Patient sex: M
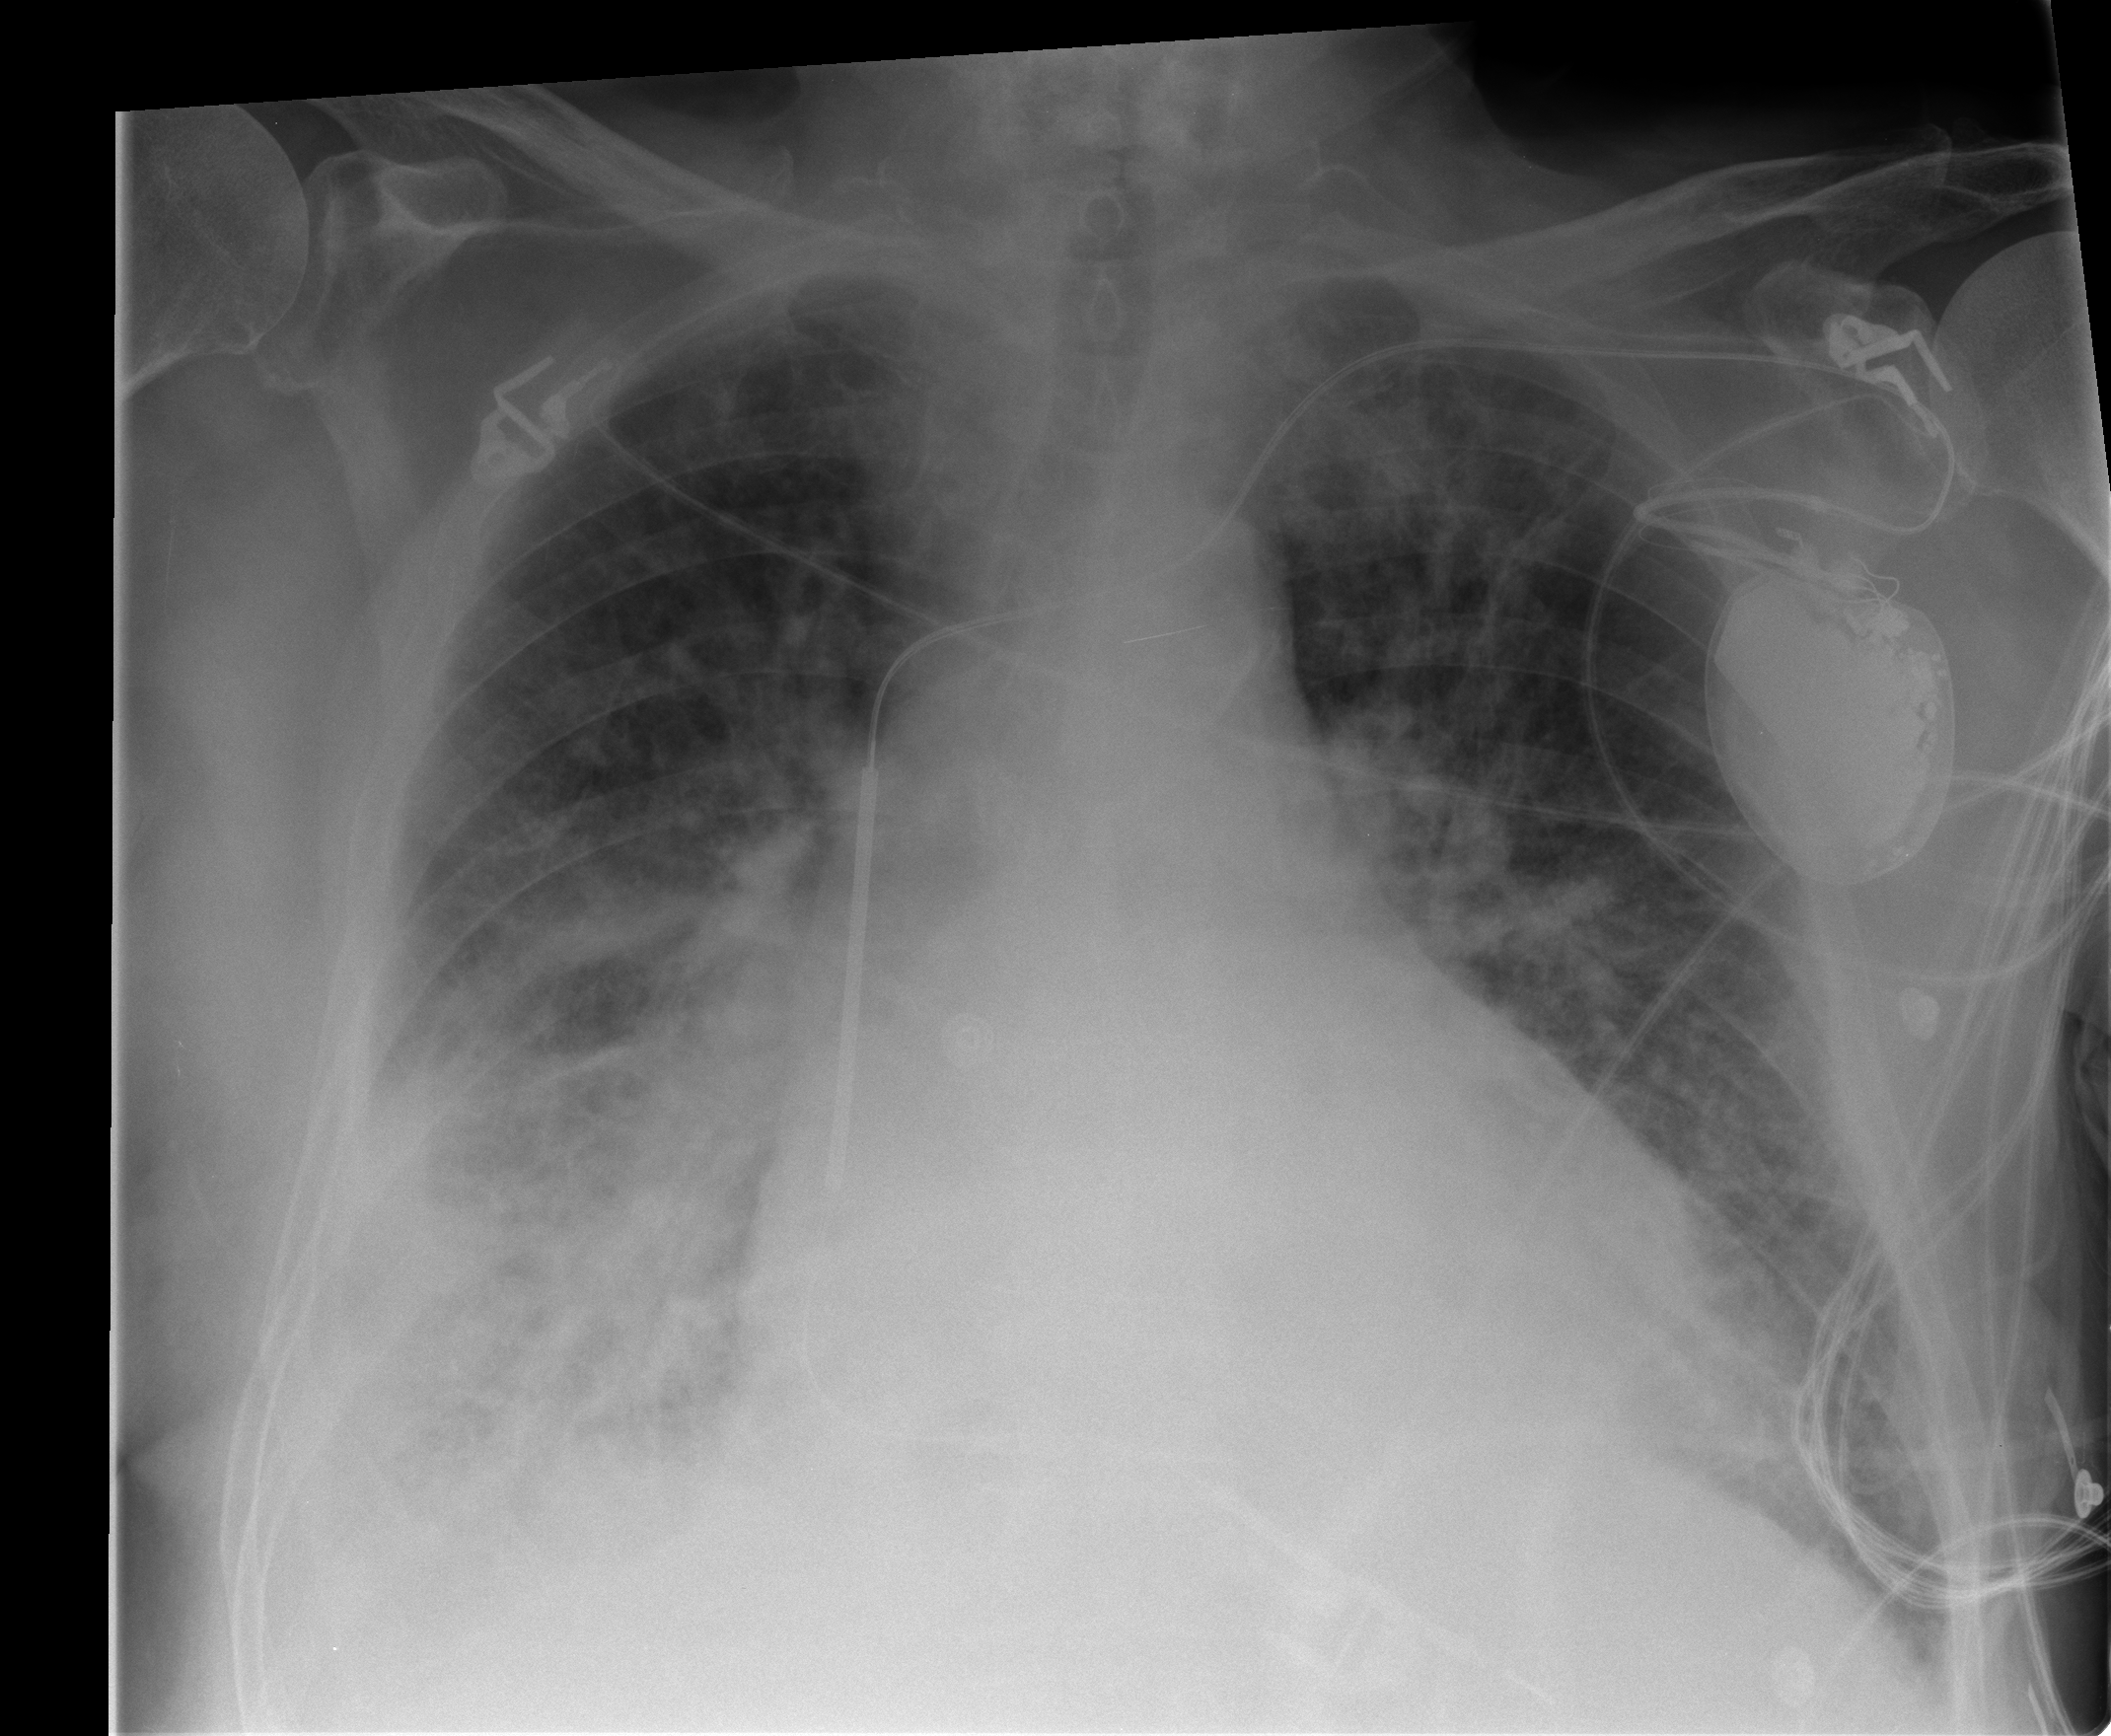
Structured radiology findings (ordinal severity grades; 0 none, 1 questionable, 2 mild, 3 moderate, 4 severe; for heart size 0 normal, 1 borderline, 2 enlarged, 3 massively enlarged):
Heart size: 2
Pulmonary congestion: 2
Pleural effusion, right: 2
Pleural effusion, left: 0
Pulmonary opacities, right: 3
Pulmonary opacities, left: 2
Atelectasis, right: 2
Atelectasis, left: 2